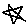
Label: star